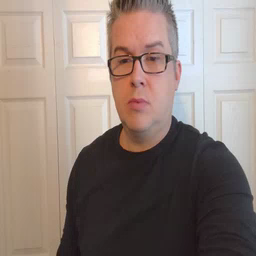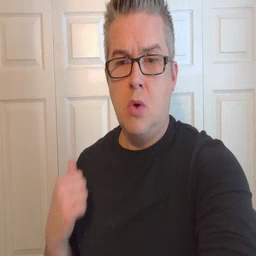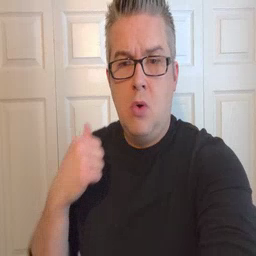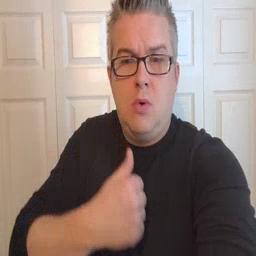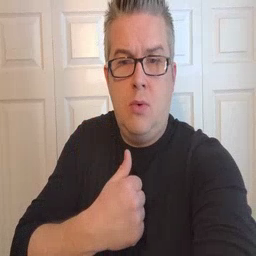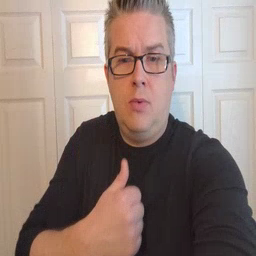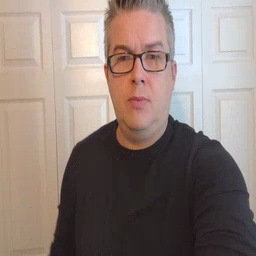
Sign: jacket